RGB frame:
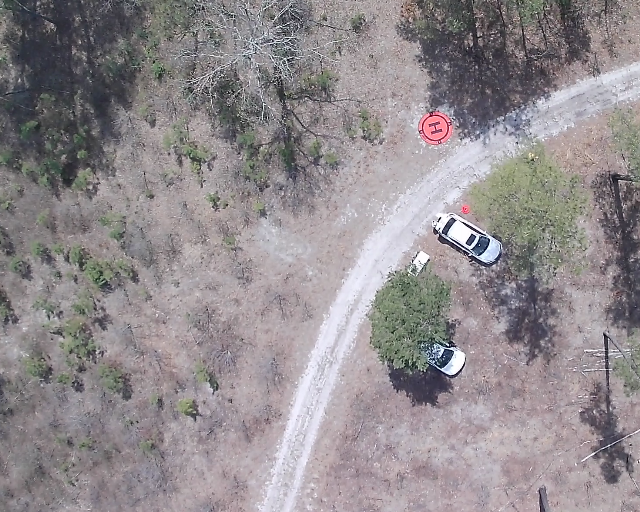
Thermal frame:
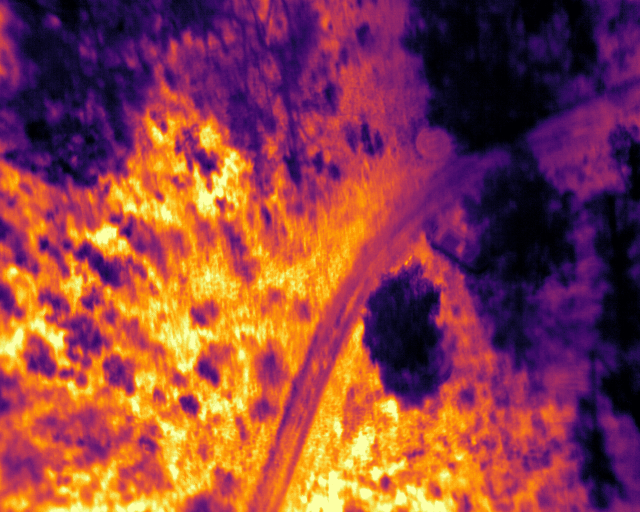
Captured: 2026-02-26 02:32:58
Pixels at or above 80 °C: 0 (fraction of frame: 0)